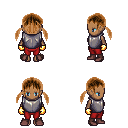
a pixel art fantasy rpg character, female body template, human, dark skin, steel chest armor, red pants, brown twin-tailed hairstyle, gold gloves, maroon shoes, four views (front, back, left, right), 2x2 character sprite sheet, small pixel art, hard edges, no anti-aliasing